Field crop: maize
Growth stage: 2
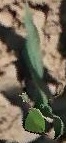
Species: maize